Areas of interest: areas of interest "Qingdao International Golf Club"
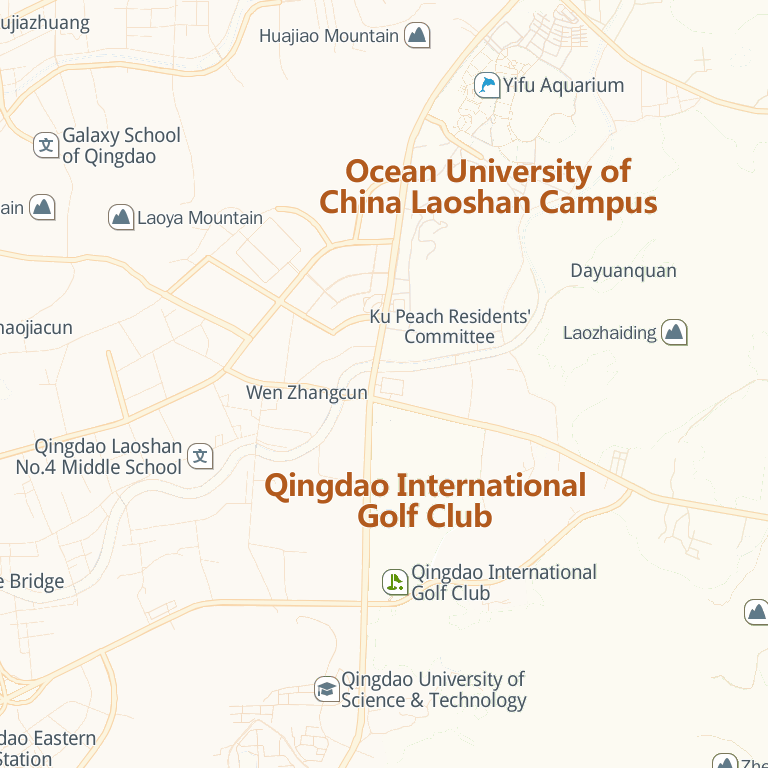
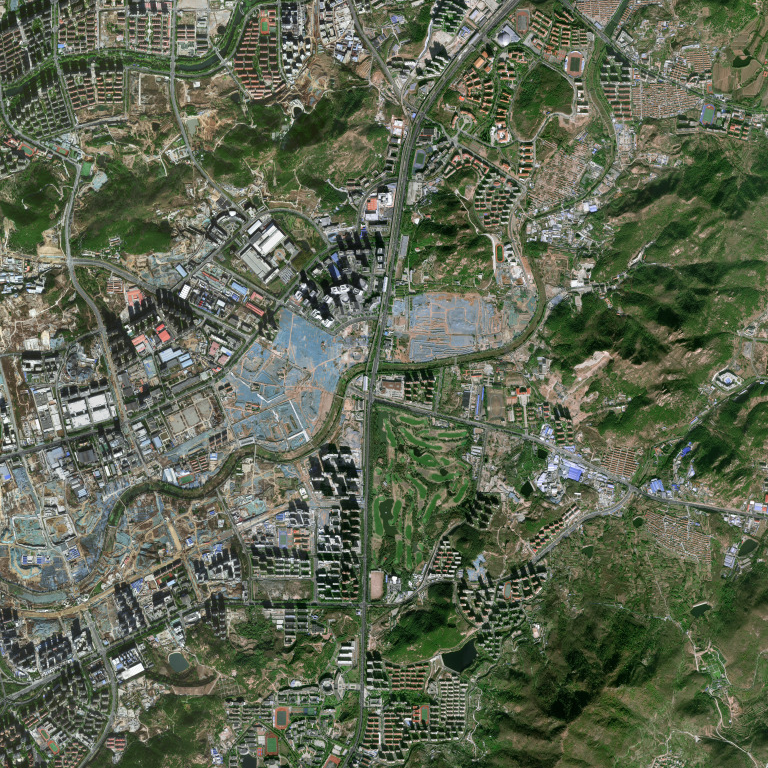